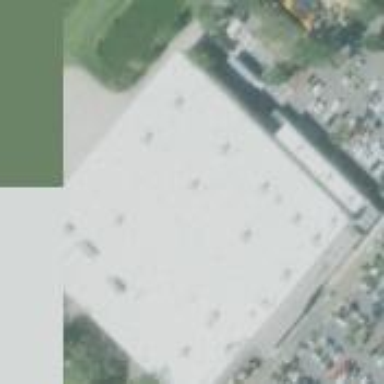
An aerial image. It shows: Wholesale shop located inside building.